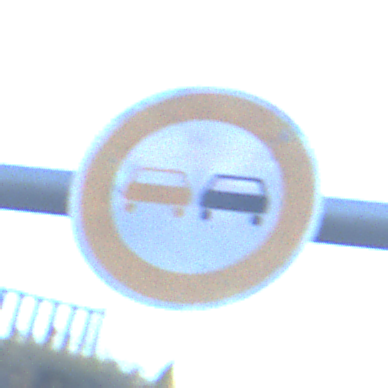
Verkehrszeichen: Ueberholverbot
Umgebung: Outdoor, RoadRail
Tageszeit: SunriseSunset
Wetter: Clear
Licht: Natural
Jahreszeit: NotSpecified
Kontrast: LowContrast